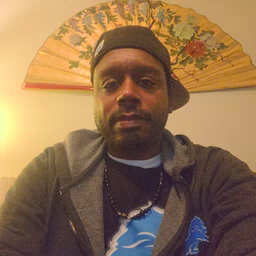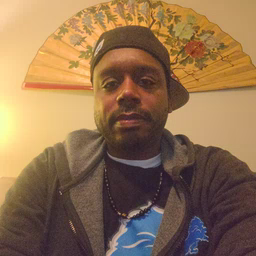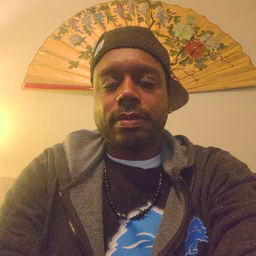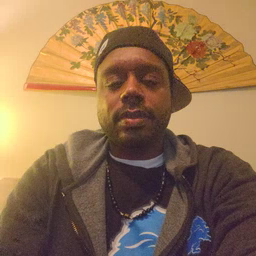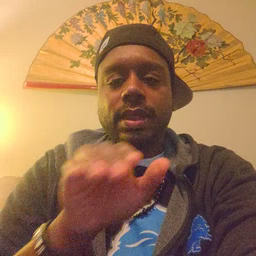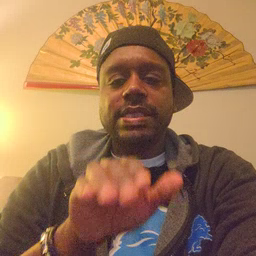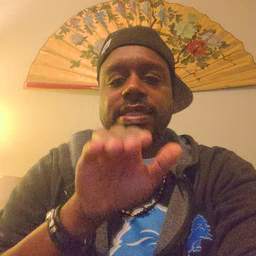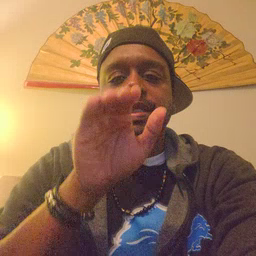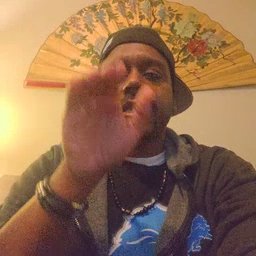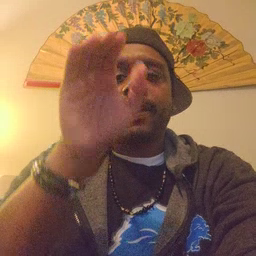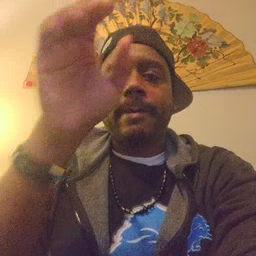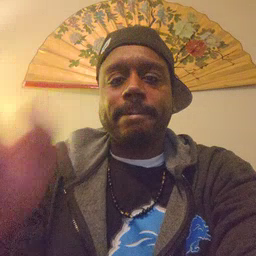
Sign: stairs